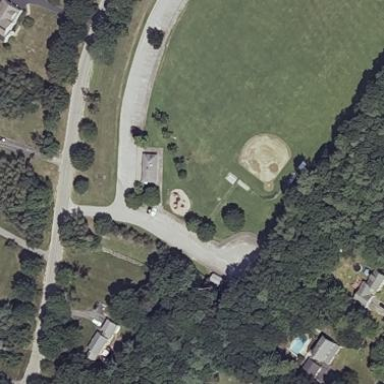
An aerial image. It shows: Grassy baseball pitch for leisure sports.